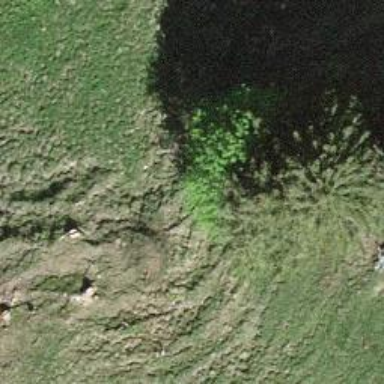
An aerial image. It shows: Evergreen tree with needle-leaved leaves.